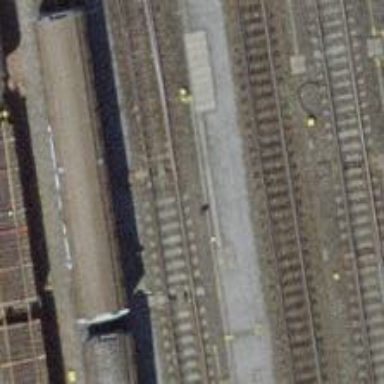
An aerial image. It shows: Railway switch.